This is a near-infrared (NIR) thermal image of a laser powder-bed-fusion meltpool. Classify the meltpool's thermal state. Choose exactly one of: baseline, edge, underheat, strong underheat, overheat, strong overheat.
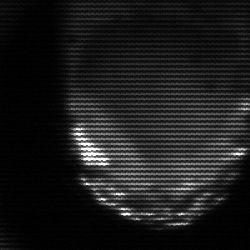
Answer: edge